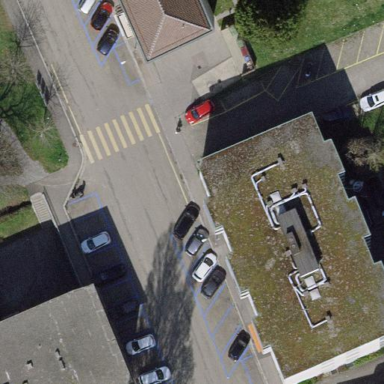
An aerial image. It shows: Building with apartments and flat roof.